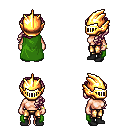
a pixel art fantasy rpg character, female body template, human, light skin, green cape, gold greaves, white blonde princess hairstyle, gold helm, bracelets, black shoes, four views (front, back, left, right), 2x2 character sprite sheet, small pixel art, hard edges, no anti-aliasing